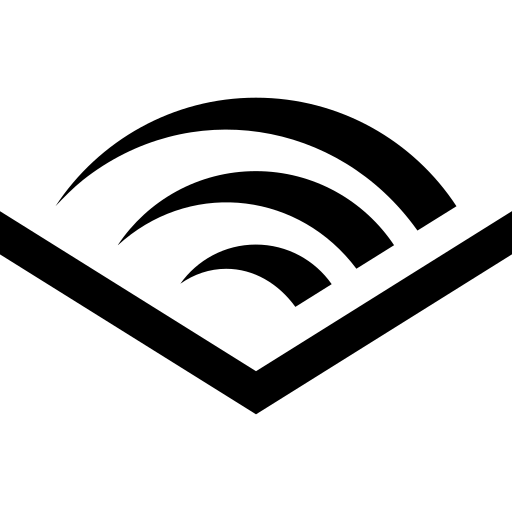
Tags: icon, FontAwesome, fa-icon, brand, audible